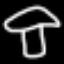
Label: mushroom